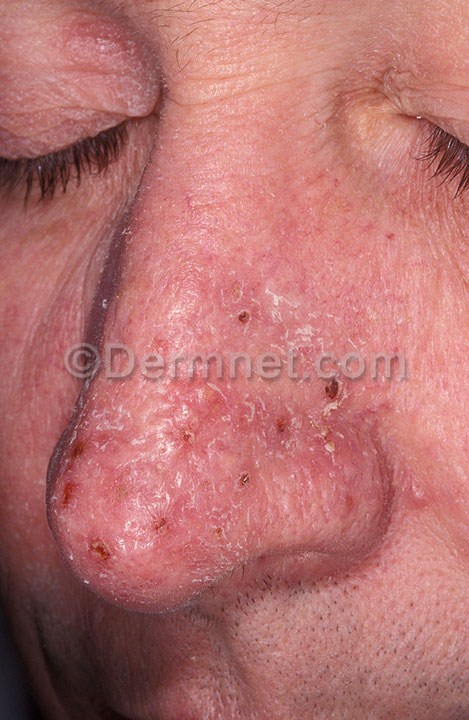
Disease: Acne and Rosacea Photos